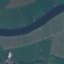
Land use / land cover class: River